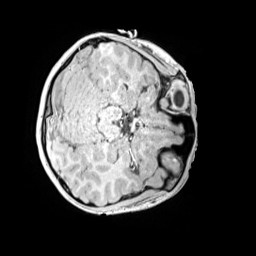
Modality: MP2RAGE
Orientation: axial
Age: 12
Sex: female
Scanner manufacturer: siemens
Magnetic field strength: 3 T
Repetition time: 4 s
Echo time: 0.00299 s